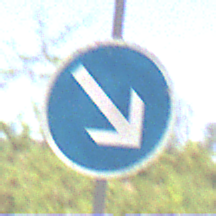
Verkehrszeichen: VorgeschriebeneVorbeifahrtRechts
Umgebung: Outdoor, RoadRail
Tageszeit: Midday
Wetter: Clear
Licht: Natural
Jahreszeit: NotSpecified
Kontrast: HighContrast